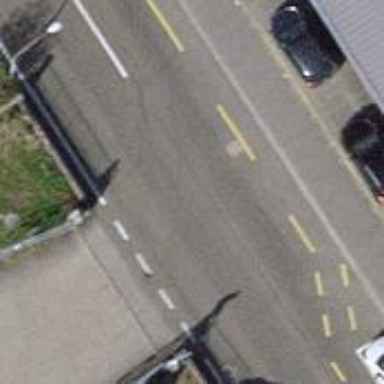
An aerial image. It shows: Unclassified asphalt road with sidewalk on the left.